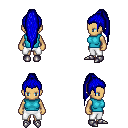
a pixel art fantasy rpg character, female body template, human, tanned skin, teal sleeveless shirt, white pants, blue extra-long topknot hairstyle, metal boots, four views (front, back, left, right), 2x2 character sprite sheet, small pixel art, hard edges, no anti-aliasing